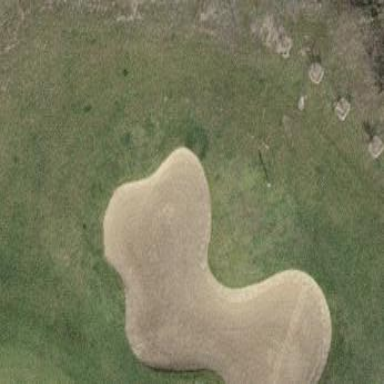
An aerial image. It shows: Golf bunker filled with sandy terrain.